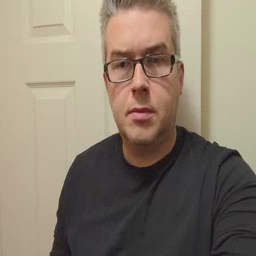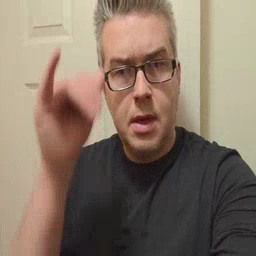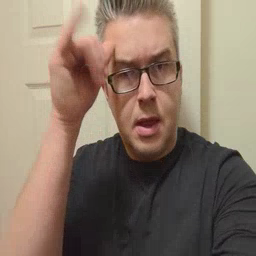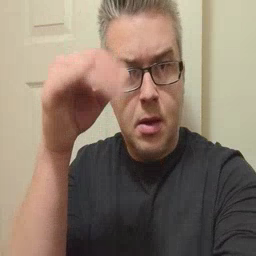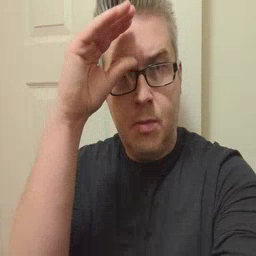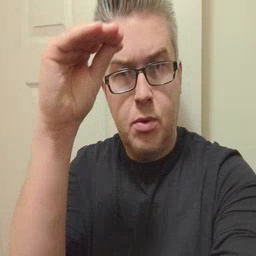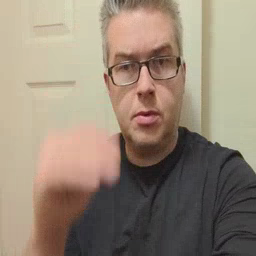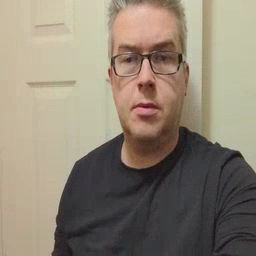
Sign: cowboy